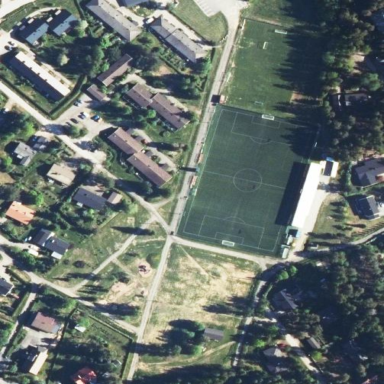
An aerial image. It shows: Artificial turf soccer pitch for leisure sport activities.